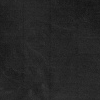
Atmospheric dust classification: dusty